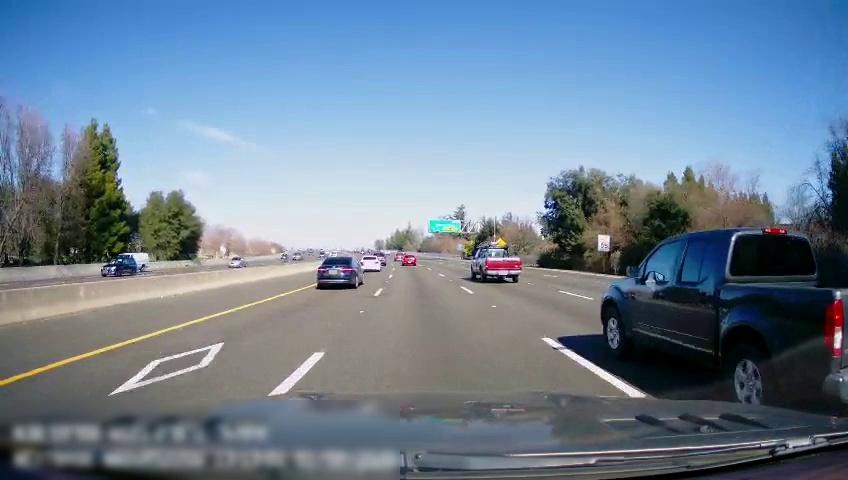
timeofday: Day
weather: Sunny
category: Drivable Space
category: Vehicles | Truck
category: Vehicles | Car
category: Vehicles | Car
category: Vehicles | Car
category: Drivable Space
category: Vehicles | Truck
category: Vehicles | Truck
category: Vehicles | Car
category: Vehicles | SUV
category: Vehicles | Car
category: Vehicles | Car
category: Lanes | Alternate Lane
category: Lanes | Alternate Lane
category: Lanes | Alternate Lane
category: Lanes | Current Lane
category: Lanes | Current Lane
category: Lanes | Alternate Lane
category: Traffic | Signs
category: Traffic | Signs
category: Traffic | Signs